Question: This is a subView of my project

and it appears at a very low position
xcode also give me the layout warning
'''
import SwiftUI
struct DetailedView: View {
var referFood:ReferFood
@StateObject var recentFood=RecentSearched()
var body: some View {
NavigationView{
Form{
Section("Ming Cheng ")
{
Text("\(referFood.name)")
}
Section("Bao Zhi Qi ")
{
Text("\(referFood.qualityTime)")
}
Section("Chu Cang Fang Fa ")
{
Text("\(referFood.method)")
}
}.navigationTitle("Xiang Xi Xin Xi ")
.navigationBarTitleDisplayMode(.inline)
}
}
}
'''
It build successfully however when I drag the slider
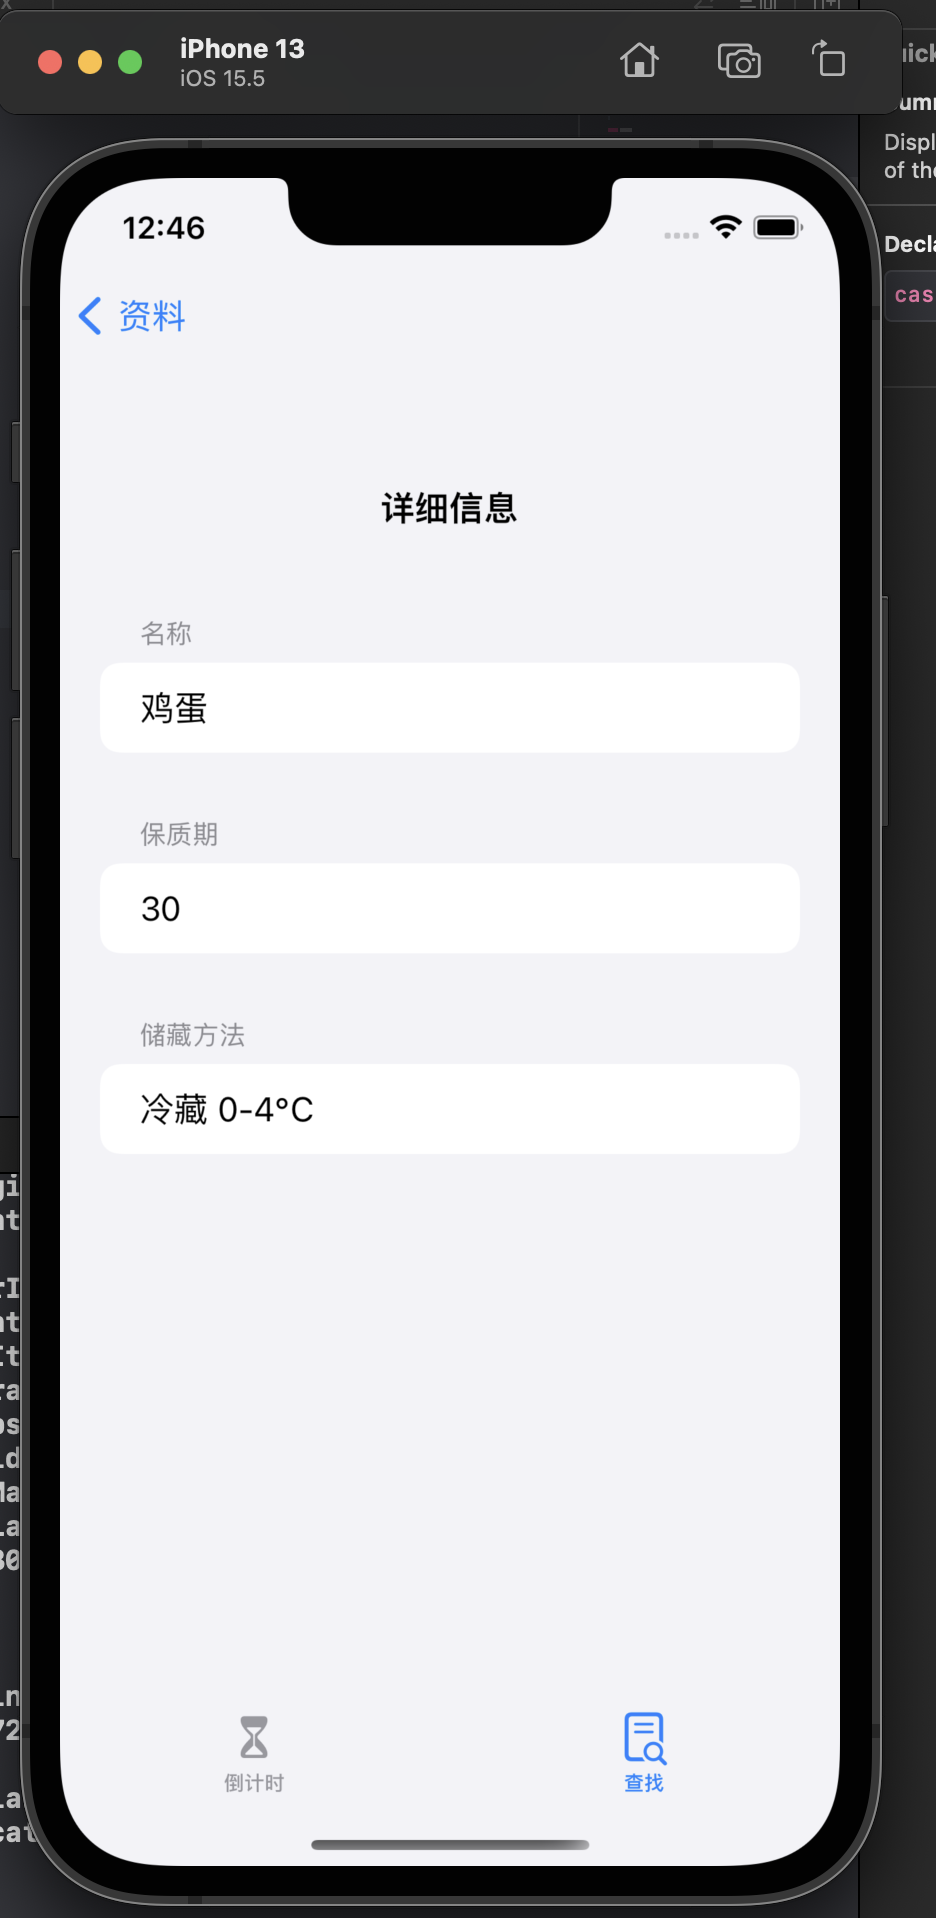
Answer: 'NavigationView' should be in 'RootView' only.
Example in documentation
> <URL>
is shown below:
Destination View:
'''
struct ColorDetail: View {
var color: Color
var body: some View {
color.navigationTitle(color.description)
}
}
'''
RootView:
'''
NavigationStack {
List {
NavigationLink("Mint") { ColorDetail(color: .mint) }
NavigationLink("Pink") { ColorDetail(color: .pink) }
NavigationLink("Teal") { ColorDetail(color: .teal) }
}
.navigationTitle("Colors")
}
'''
ps:
'NavigationStack' is the new version of 'NavigationView' which is now deprecated in 'iOS 16'.